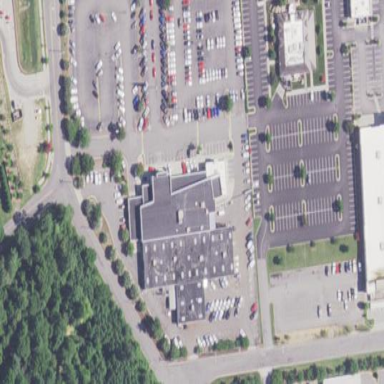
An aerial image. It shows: Car shop building.